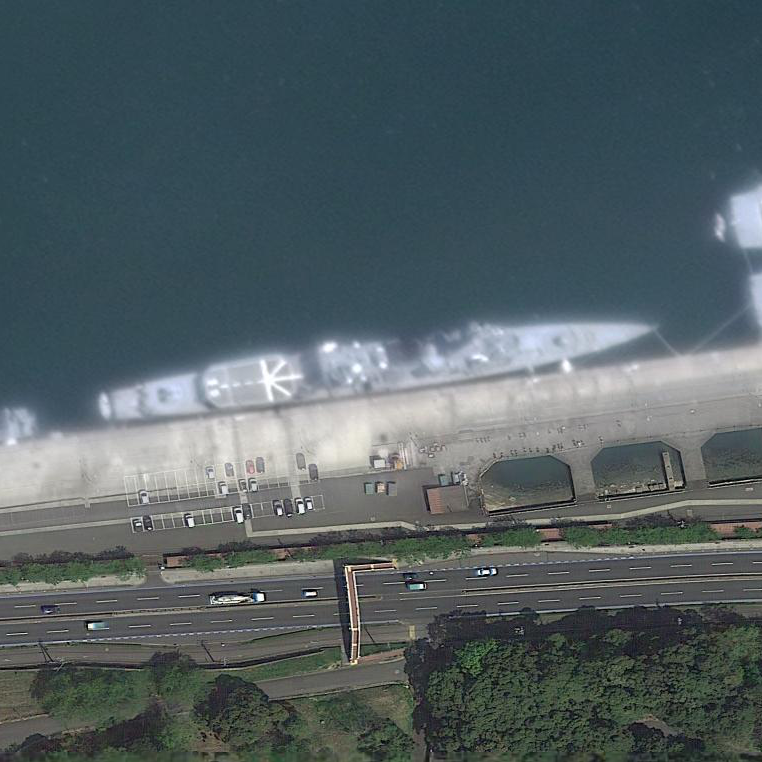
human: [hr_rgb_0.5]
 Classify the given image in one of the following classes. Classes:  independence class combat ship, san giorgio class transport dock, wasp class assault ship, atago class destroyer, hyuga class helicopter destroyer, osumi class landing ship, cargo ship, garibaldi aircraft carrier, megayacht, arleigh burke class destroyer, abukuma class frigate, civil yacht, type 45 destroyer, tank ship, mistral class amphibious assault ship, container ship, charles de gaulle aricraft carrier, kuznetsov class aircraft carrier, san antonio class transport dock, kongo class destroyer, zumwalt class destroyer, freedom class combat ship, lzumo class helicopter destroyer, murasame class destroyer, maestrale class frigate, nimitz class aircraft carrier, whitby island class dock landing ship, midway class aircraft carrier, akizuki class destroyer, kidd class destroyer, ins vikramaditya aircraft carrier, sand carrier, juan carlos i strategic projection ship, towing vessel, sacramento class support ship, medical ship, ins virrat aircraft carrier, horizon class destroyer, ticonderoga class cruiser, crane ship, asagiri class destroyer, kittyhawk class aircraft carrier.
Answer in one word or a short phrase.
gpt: Abukuma class frigate